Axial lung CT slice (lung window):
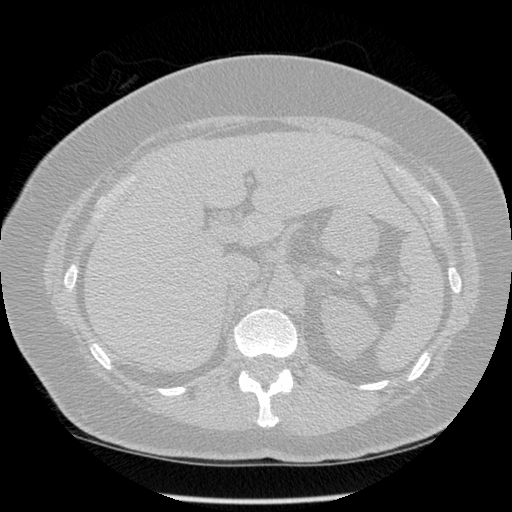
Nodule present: no